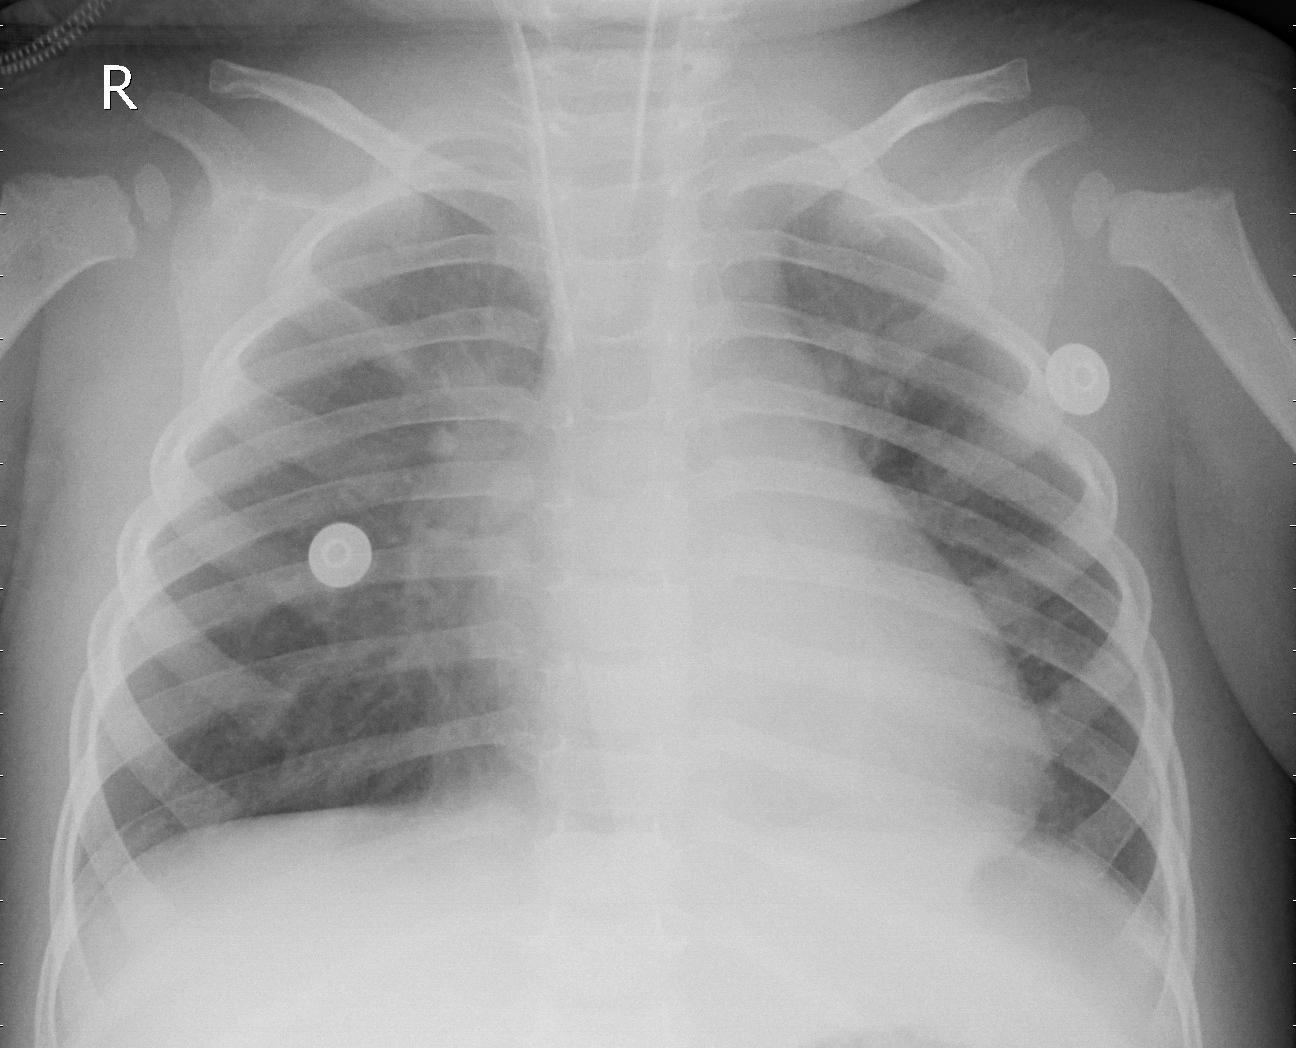
Diagnosis: PNEUMONIA